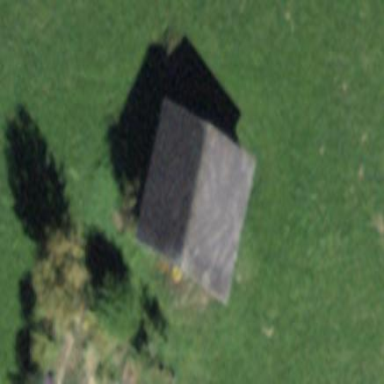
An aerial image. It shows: Rural barn.